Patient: sex F, age 35
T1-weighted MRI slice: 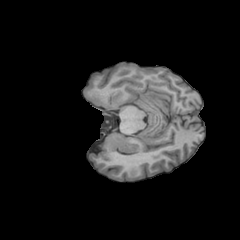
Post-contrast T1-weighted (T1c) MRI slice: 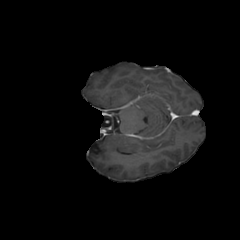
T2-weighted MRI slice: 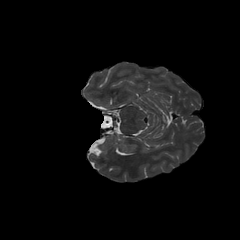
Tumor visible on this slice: no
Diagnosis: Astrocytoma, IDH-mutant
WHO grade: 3